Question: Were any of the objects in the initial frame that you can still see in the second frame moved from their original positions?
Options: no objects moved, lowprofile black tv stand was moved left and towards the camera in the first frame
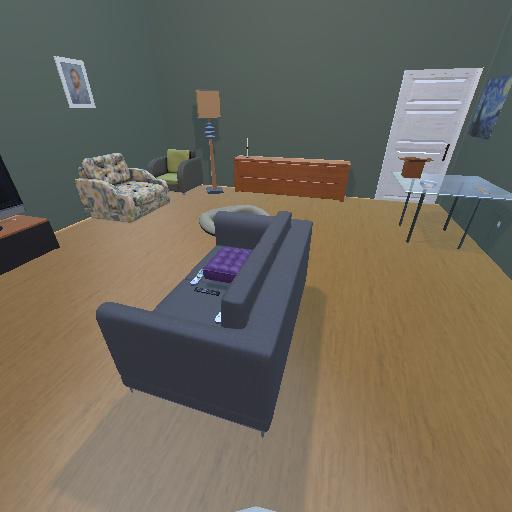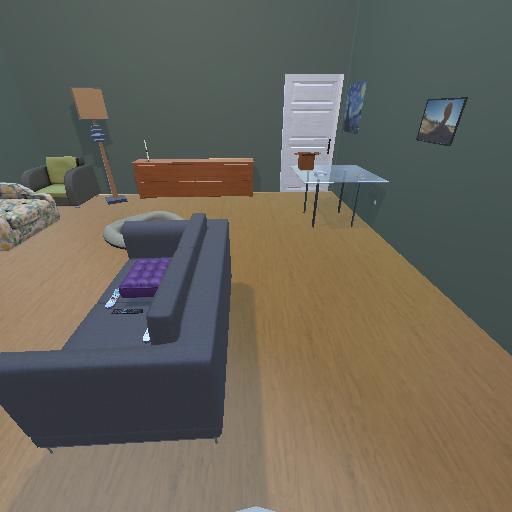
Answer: no objects moved